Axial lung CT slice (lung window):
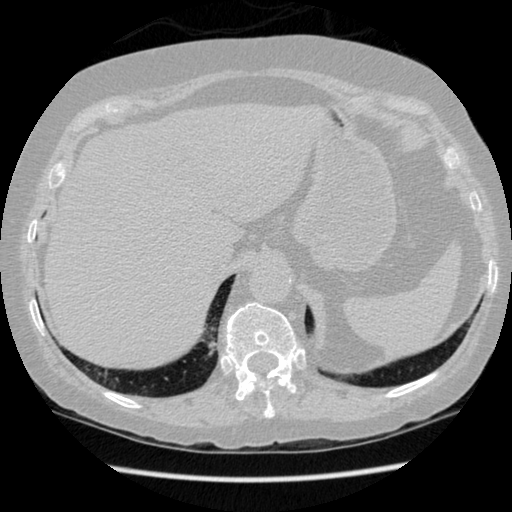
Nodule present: no